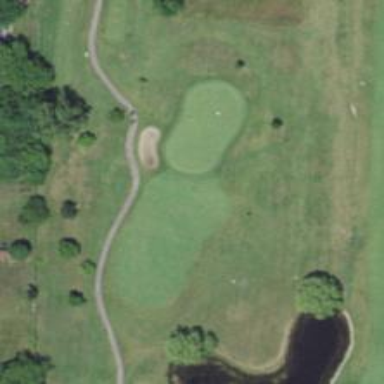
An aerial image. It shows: Golf hole.